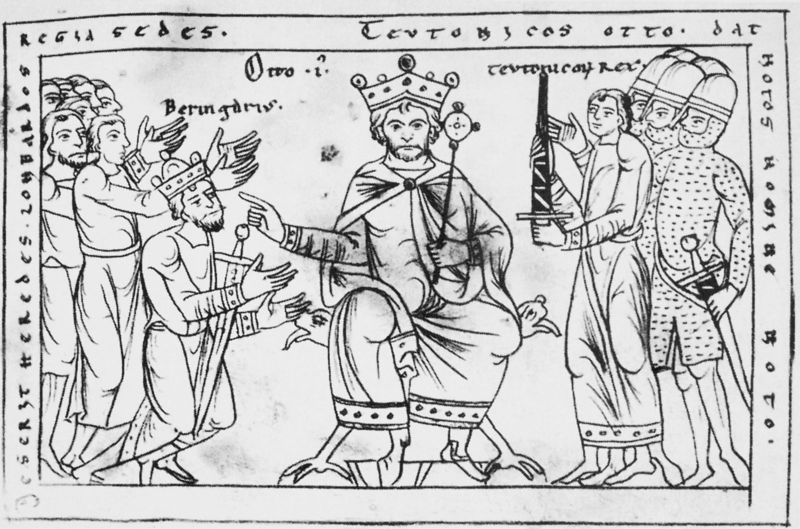
Titel: Chronik oder die Geschichte der zwei Staaten (Chronica sive Historia de Duabus Civitatibus)
Künstler: Otto von Freising
Institution: Jena, Universitätsbibliothek
Schlagwörter: menschen, männer, schwarz, zeichnung, rahmen, krone, holzschnitt, schrift, kaiser, könig, soldaten, thron, schwarzweiß, schwert, text, uniform, helm, krallen, ritter, rüstung, otto, helme, segnung, karl, verehrung, anbetung, zungen, schwur, zepter, szepter, treue, klauen, tierköpfe, buchmalerei, kettenhemd, gewnad, riter, kettenpanzer, teutonicos